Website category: phone
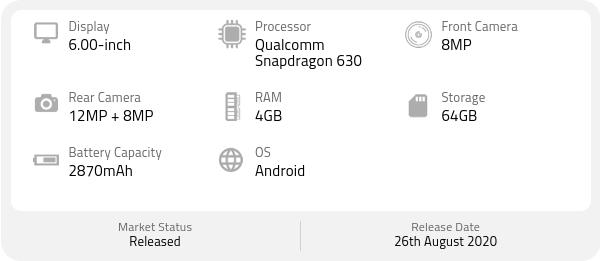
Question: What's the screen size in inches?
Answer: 6.00-inch

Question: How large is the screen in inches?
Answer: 6.00-inch

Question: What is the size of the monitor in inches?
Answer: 6.00-inch

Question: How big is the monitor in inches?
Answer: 6.00-inch

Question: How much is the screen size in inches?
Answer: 6.00-inch

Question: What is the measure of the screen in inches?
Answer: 6.00-inch

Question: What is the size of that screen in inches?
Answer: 6.00-inch

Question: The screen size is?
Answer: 6.00-inch

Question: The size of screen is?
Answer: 6.00-inch

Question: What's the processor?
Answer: Qualcomm Snapdragon 630

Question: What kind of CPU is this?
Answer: Qualcomm Snapdragon 630

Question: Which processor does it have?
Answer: Qualcomm Snapdragon 630

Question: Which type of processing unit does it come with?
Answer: Qualcomm Snapdragon 630

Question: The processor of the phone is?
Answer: Qualcomm Snapdragon 630

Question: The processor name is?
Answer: Qualcomm Snapdragon 630

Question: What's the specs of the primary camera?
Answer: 12MP + 8MP

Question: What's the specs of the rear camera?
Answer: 12MP + 8MP

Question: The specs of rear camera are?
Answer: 12MP + 8MP

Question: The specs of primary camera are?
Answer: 12MP + 8MP

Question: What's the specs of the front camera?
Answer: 8MP

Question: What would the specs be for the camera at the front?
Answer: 8MP

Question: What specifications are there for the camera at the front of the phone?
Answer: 8MP

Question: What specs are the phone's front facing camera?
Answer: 8MP

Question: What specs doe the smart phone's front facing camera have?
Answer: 8MP

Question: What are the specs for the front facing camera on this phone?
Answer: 8MP

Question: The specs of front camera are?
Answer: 8MP

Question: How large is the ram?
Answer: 4GB

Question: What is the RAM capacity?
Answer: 4GB

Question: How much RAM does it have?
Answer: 4GB

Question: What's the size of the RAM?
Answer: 4GB

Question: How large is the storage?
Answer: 64GB

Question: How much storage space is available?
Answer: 64GB

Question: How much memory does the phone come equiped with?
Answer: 64GB

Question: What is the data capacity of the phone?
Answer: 64GB

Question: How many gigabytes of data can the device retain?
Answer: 64GB

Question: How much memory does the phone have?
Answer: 64GB

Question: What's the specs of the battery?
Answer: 2870mAh

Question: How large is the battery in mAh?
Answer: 2870mAh

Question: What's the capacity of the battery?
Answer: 2870mAh

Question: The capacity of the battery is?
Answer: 2870mAh

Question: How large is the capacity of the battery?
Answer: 2870mAh

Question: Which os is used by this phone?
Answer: Android

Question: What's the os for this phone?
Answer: Android

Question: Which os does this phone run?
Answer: Android

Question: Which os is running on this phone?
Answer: Android

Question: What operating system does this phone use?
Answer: Android

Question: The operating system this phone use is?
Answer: Android

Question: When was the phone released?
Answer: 26th August 2020

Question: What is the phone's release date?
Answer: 26th August 2020

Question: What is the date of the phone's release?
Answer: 26th August 2020

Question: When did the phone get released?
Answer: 26th August 2020

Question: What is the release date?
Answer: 26th August 2020

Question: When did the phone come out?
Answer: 26th August 2020

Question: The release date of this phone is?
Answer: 26th August 2020